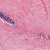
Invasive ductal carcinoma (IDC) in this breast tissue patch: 0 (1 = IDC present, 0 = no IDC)